CT angiography, arterial phase; slice 271 of 313; volume shape [512, 512, 313], voxel spacing [0.6504, 0.6504, 2.0] mm
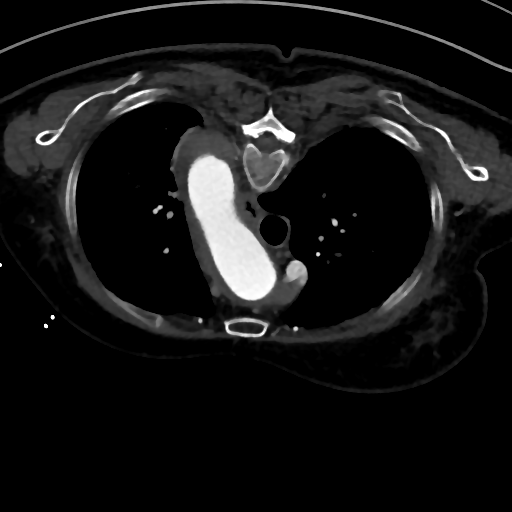
True lumen volume: 243.62 mL
False lumen volume: 67.09 mL